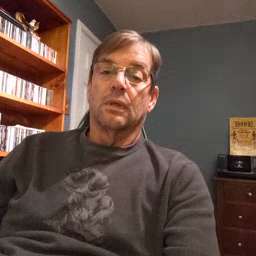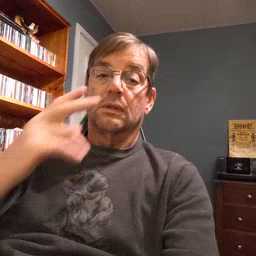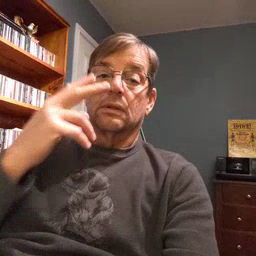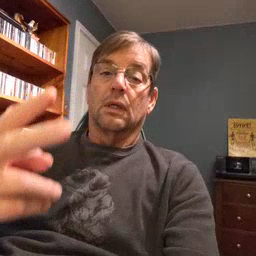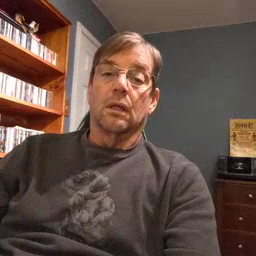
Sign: see